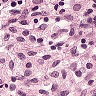
Metastatic tissue present: no